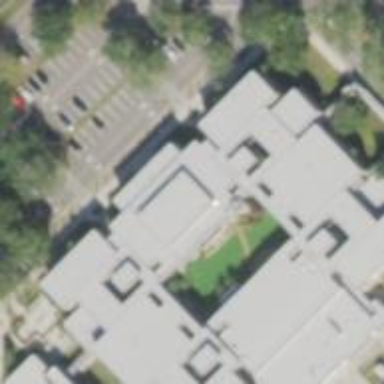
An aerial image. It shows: School building.